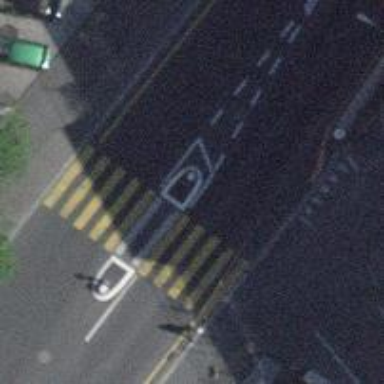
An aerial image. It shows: Uncontrolled footway crossing with markings.